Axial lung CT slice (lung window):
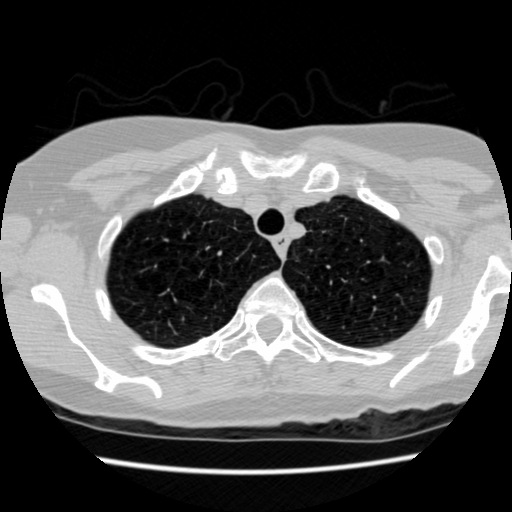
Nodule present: no